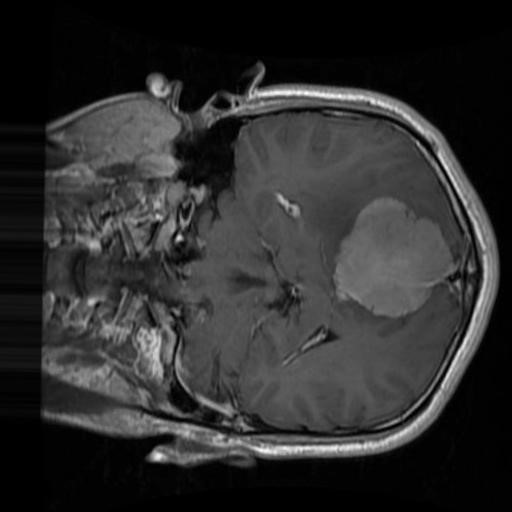
Label: brain_menin